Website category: sports
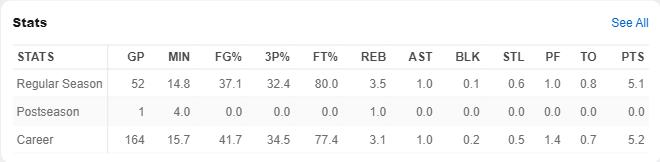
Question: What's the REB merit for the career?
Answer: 3.1

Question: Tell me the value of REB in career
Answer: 3.1

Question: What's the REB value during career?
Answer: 3.1

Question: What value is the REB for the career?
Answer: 3.1

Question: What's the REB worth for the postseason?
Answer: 1.0

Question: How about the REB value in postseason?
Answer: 1.0

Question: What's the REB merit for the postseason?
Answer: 1.0

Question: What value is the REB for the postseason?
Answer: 1.0

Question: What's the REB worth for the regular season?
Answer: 3.5

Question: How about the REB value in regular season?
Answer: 3.5

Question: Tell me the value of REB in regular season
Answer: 3.5

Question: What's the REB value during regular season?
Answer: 3.5

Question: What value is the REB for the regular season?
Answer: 3.5

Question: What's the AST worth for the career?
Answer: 1.0

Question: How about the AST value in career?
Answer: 1.0

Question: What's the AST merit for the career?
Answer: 1.0

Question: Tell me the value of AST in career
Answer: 1.0

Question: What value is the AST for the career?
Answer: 1.0

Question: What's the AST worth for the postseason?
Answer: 0.0

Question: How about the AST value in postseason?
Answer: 0.0

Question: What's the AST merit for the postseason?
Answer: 0.0

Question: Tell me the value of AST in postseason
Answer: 0.0

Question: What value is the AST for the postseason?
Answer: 0.0

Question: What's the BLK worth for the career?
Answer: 0.2

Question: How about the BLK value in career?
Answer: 0.2

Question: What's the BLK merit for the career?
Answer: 0.2

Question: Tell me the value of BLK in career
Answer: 0.2

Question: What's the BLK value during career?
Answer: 0.2

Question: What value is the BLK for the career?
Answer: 0.2

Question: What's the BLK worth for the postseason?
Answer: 0.0

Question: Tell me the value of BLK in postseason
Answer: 0.0

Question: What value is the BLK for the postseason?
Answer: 0.0

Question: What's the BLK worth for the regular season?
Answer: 0.1

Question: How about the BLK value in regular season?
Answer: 0.1

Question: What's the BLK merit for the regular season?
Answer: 0.1

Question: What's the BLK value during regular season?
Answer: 0.1

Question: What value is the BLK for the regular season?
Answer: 0.1

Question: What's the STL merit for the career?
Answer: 0.5

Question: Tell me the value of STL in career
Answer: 0.5

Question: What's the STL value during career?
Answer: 0.5

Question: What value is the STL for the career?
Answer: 0.5

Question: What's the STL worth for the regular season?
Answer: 0.6

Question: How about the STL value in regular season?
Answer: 0.6

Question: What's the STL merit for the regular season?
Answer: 0.6

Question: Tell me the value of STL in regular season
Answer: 0.6

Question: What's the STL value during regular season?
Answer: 0.6

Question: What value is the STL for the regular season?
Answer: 0.6

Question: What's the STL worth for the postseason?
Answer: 0.0

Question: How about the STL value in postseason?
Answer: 0.0

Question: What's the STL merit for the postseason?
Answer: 0.0

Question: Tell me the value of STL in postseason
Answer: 0.0

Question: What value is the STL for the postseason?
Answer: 0.0

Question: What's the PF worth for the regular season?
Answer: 1.0

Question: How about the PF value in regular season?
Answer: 1.0

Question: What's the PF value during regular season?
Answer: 1.0

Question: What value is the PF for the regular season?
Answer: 1.0

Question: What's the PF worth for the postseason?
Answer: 0.0

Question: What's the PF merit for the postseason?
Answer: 0.0

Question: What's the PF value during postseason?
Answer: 0.0

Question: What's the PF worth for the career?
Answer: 1.4

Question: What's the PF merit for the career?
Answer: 1.4

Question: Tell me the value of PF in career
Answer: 1.4

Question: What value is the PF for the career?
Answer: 1.4

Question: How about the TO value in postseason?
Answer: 0.0